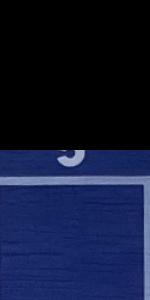
Label: Empty